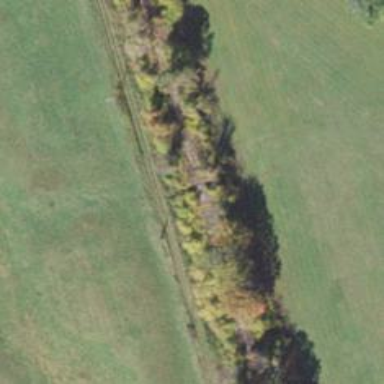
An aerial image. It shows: Disused railway bridge.